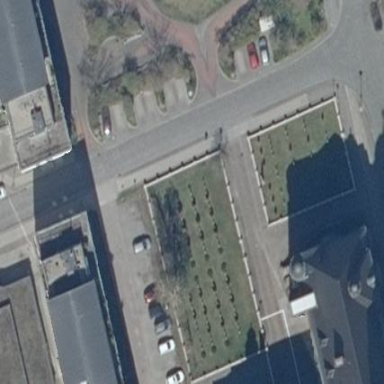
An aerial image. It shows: Cemetery.